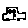
Label: car